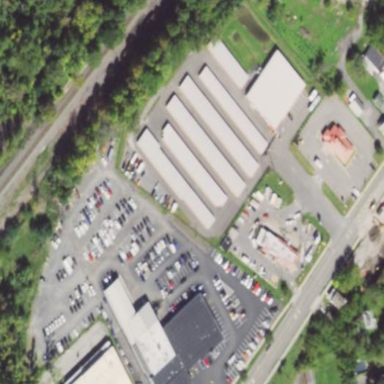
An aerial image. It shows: Storage rental shop.